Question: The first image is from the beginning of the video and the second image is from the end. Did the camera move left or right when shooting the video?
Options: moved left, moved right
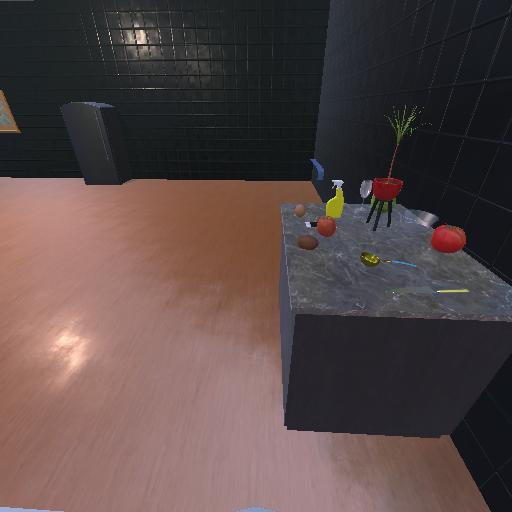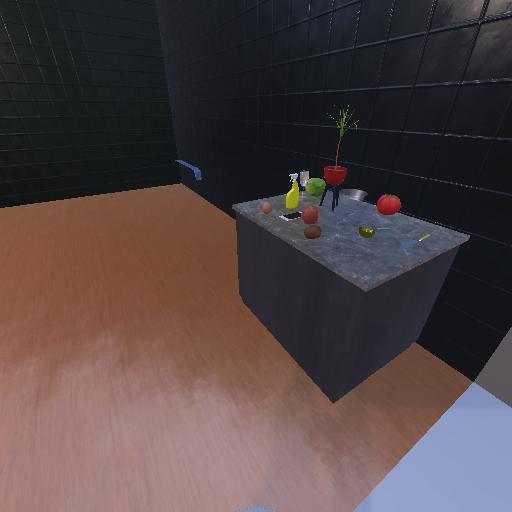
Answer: moved left